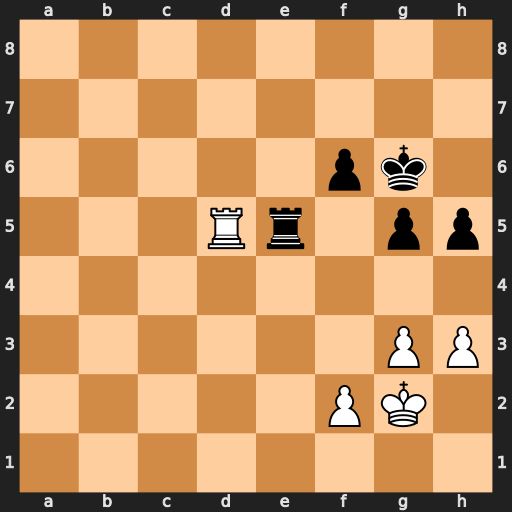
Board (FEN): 8/8/5pk1/3Rr1pp/8/6PP/5PK1/8
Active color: w
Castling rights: -
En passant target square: -
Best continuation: Rxe5 fxe5 Kf3 Kf6 g4